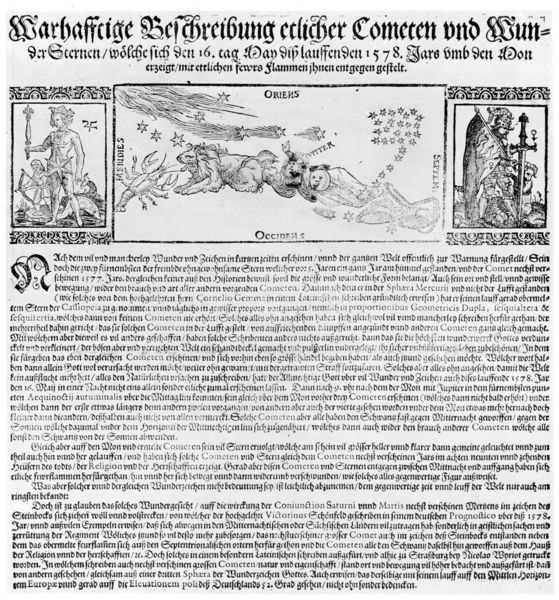
Titel: Warhafftige Beschreibung etlicher Cometen vnd WunderSterne
Standort: Zürich.
Institution: Wickiana
Schlagwörter: himmel, körper, mann, weiß, menschen, grau, schwarz, zeichnung, tiere, rahmen, stein, felder, mantel, blatt, krone, putto, holzschnitt, schrift, bogen, stab, fahne, grafik, graphik, klein, spalten, figuren, könig, ornamente, deutsch, waage, buch, kreuz, orient, stern, druck, jungfrau, schwarz weiss, sternbild, sterne, sternenhimmel, stich, titel, seite, illustration, schwert, text, zeitung, beschriftung, überschrift, allegorie, schwart, löwe, zeilen, jupiter, schütze, sternzeichen, pfeil, beschreibung, krebs, zepter, szepter, zeichnungen, widder, typenschrift, astrologie, astronomie, majuskel, komet, tierkreis, tierkreiszeichen, wassermann, saturn, skorpion, sternbilder, digitalisat, kometen, occident, 1578, köwe, oriens, occidens